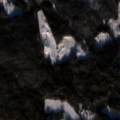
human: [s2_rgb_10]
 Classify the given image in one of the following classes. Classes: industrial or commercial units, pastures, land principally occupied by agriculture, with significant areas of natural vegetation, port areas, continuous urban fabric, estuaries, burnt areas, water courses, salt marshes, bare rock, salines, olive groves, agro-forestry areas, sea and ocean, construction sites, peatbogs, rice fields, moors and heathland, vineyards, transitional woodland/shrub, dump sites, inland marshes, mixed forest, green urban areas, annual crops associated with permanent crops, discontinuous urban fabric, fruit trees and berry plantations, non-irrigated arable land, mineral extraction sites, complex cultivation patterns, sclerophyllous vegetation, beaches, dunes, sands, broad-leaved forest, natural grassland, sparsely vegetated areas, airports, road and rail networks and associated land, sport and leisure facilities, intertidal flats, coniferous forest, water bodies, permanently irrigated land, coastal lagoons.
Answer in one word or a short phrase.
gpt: coniferous forest, mixed forest